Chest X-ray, PA view. Patient: 4 years old, sex F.
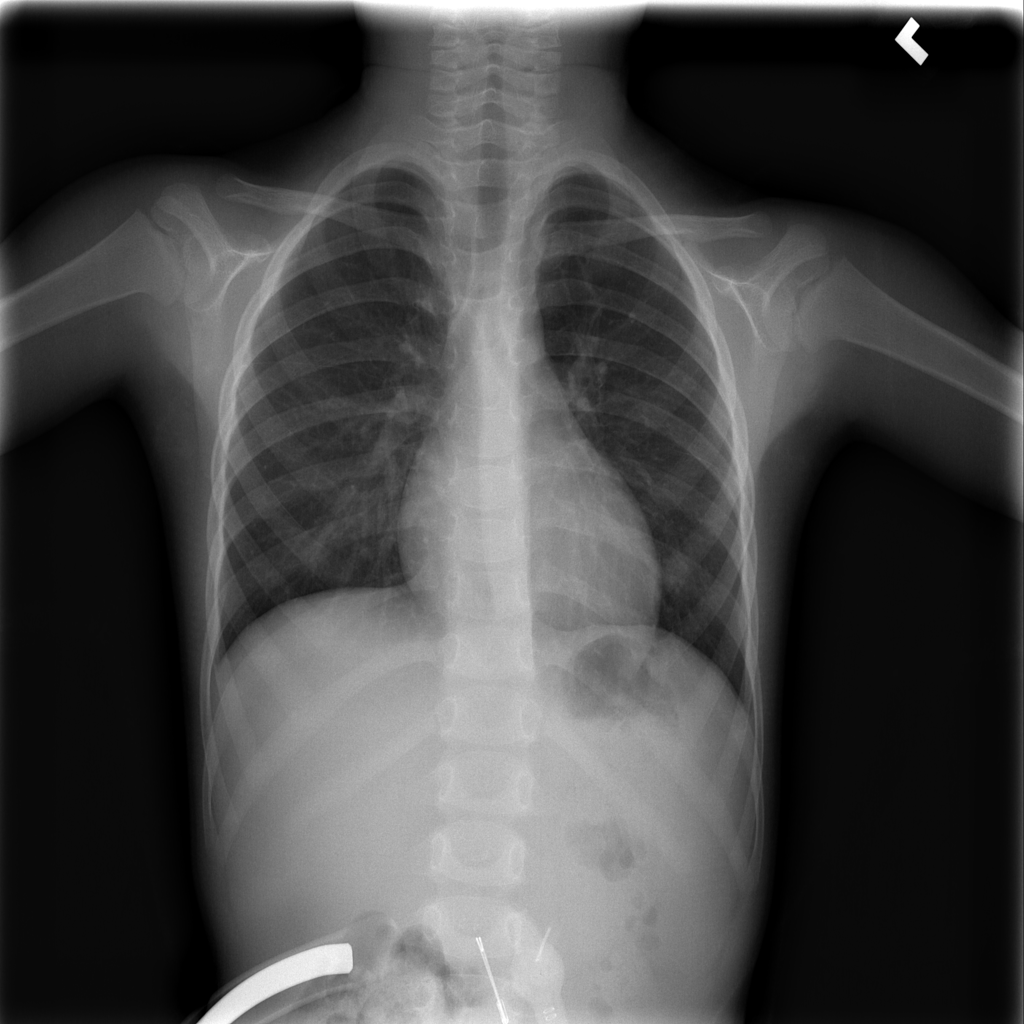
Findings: No Finding